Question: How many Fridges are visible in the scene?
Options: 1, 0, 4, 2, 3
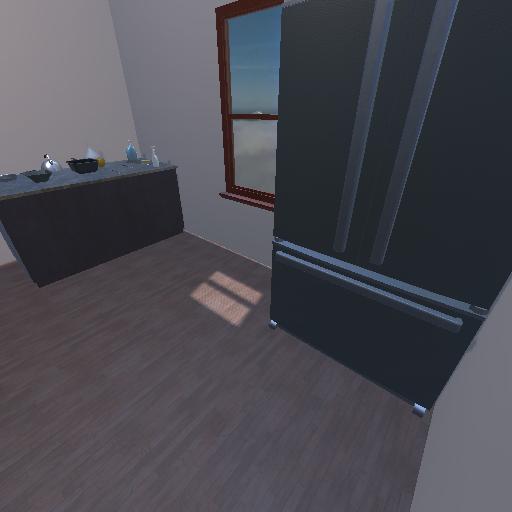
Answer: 1